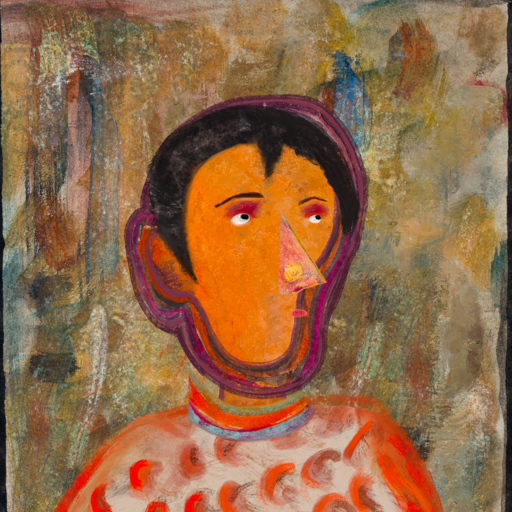
Background: Pipe, Head And Neck Side: Hypocrite_w_Hair, Face Side: Irani, Bust: Rupkatha, Hair Side: Roy_Bahadur, Head Accessory: Blank, Second Necklace: Blank, Necklace: Sisters, Baby: Blank